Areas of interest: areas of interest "Glorious Milky Way Business Center"
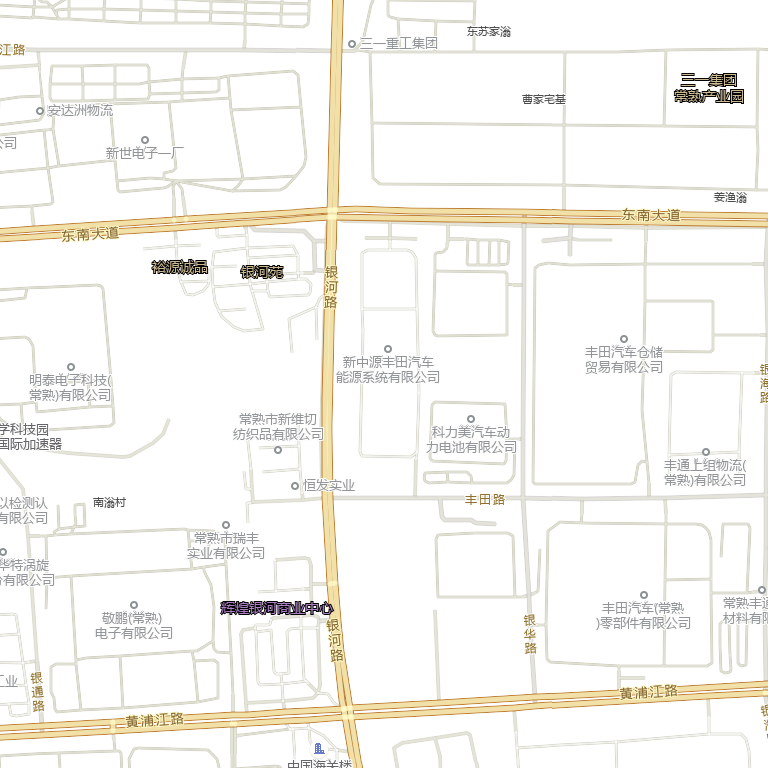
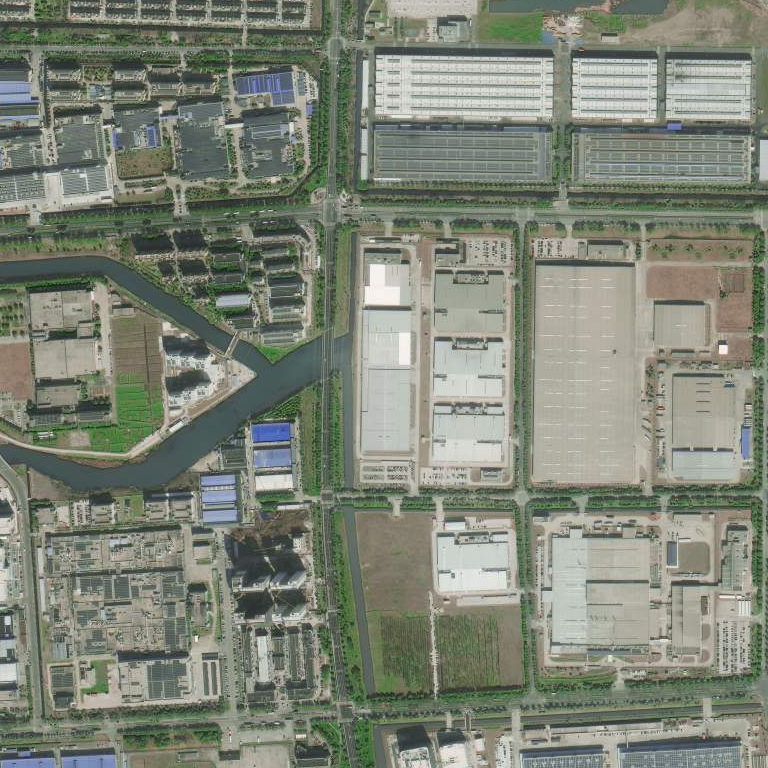